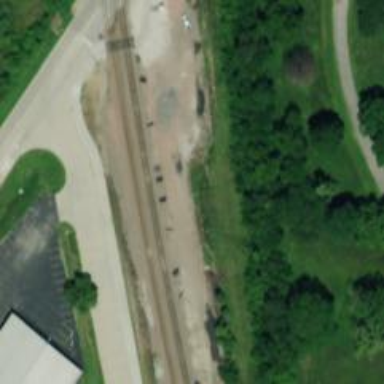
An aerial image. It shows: Railway track.